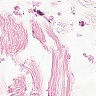
Metastatic tissue present: no